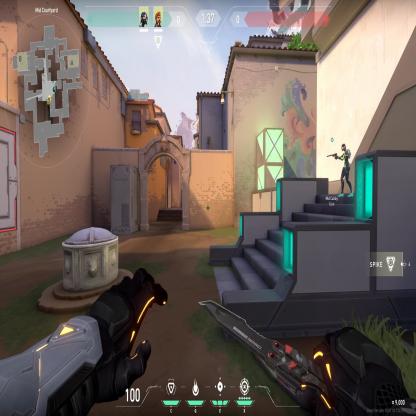
Label: teammate